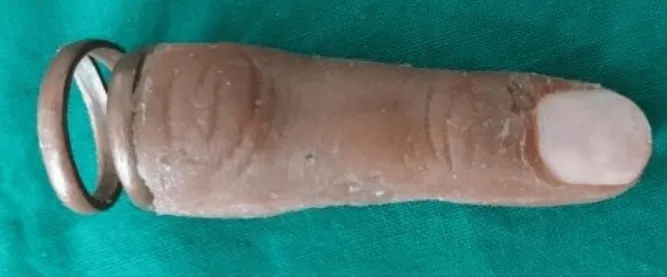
Fabricated prosthesis.
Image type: medical_photograph (other_medical_photograph)